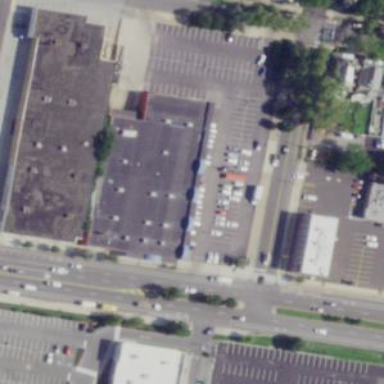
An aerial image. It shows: Supermarket located in building.